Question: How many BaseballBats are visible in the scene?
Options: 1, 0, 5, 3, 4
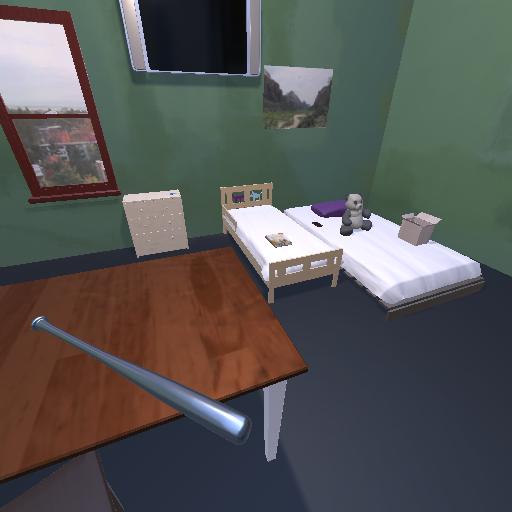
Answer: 1